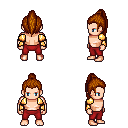
a pixel art fantasy rpg character, male body template, human, light skin, gold arm armor, red pants, brunette long topknot hairstyle, four views (front, back, left, right), 2x2 character sprite sheet, small pixel art, hard edges, no anti-aliasing